Interaction volume radius: 5 \u00c5
Interaction volume height: 35 \u00c5
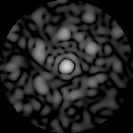
Disorder parameter: 0.6759